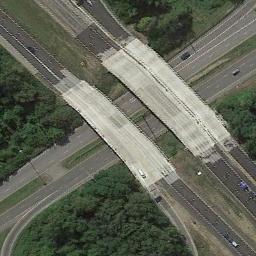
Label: overpass